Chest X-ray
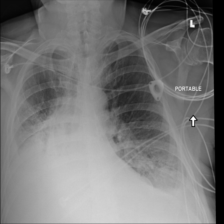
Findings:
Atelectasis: negative
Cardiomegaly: negative
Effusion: positive
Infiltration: positive
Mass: negative
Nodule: negative
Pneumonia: negative
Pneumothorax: negative
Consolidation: negative
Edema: negative
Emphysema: negative
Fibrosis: negative
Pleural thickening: negative
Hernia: negative